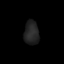
Tissue: lung
Cell type: Others
Senescence score: 0.1719
Nuclear area (px): 344
Mean DAPI intensity: 35.419